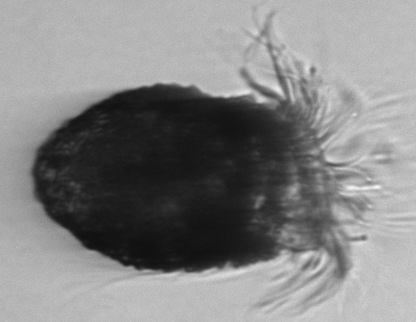
Label: Stenosemella_morphotype1